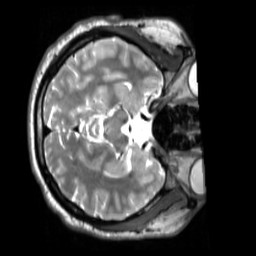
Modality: T2w
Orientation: axial
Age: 29
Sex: male
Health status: ill
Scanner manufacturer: siemens
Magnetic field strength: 3 T
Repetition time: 2.8 s
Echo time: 0.326 s